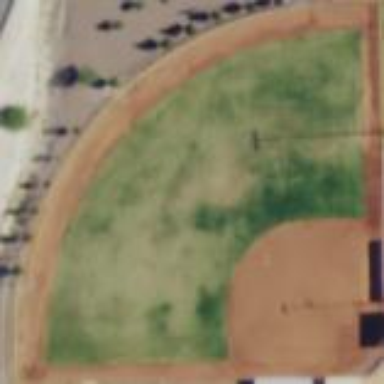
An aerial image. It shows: Baseball pitch for leisure land activities.